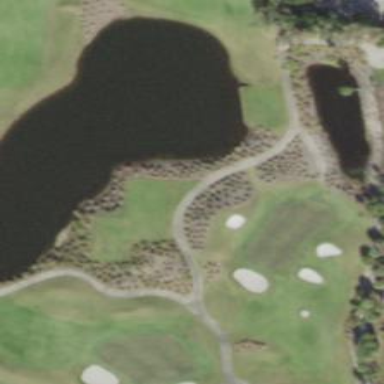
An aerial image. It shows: Picturesque scene of golf course with lateral water hazard.